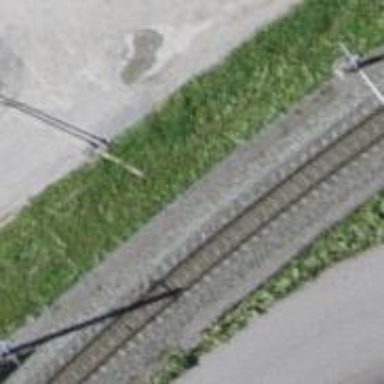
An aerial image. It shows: Narrow-gauge railway track with 1 electrified contact line.